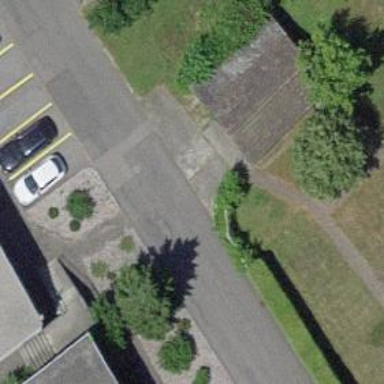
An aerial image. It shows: Residential building.